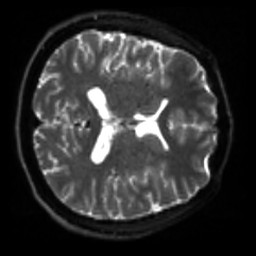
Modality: sbref
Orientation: axial
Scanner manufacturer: siemens
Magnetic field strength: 3 T
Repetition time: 4 s
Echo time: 0.0594 s